Field crop: tomato
Growth stage: 1
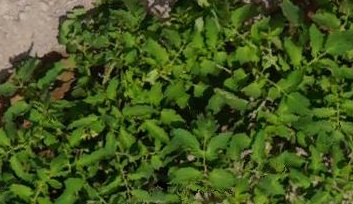
Species: tomato